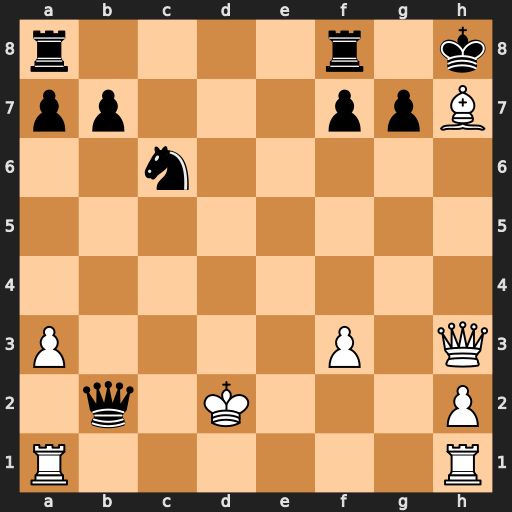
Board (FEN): r4r1k/pp3ppB/2n5/8/8/P4P1Q/1q1K3P/R6R
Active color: w
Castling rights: -
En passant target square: -
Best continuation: Bc2+ Kg8 Qh7#